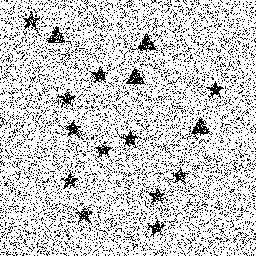
Squares: 0
Triangles: 4
Stars: 12
Total shapes: 16